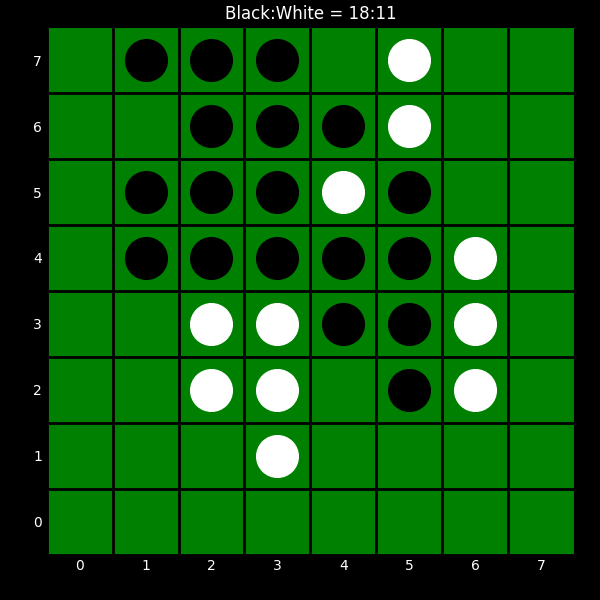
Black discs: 18
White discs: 11